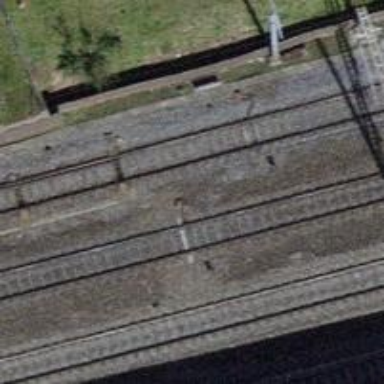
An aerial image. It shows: Railway switch.